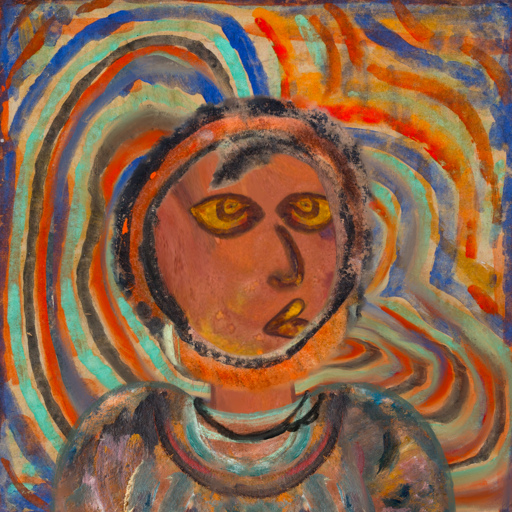
Background: Sisters, Head And Neck Side: Mother_And_Son_Son, Face Side: Comrade, Bust: Boggyland, Hair Side: Childish, Head Accessory: Blank, Second Necklace: Blank, Necklace: Orphan, Baby: Blank